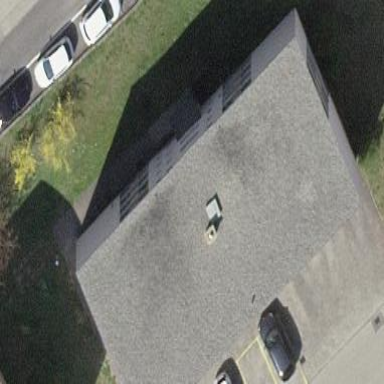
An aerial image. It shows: Building with apartments and flat roof.